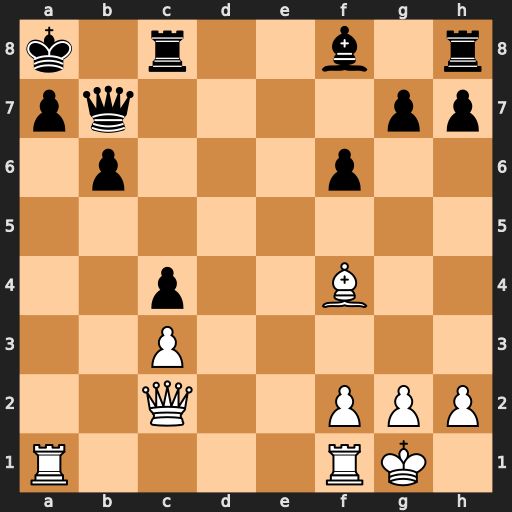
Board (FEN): k1r2b1r/pq4pp/1p3p2/8/2p2B2/2P5/2Q2PPP/R4RK1
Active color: w
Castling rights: -
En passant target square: -
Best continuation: Rxa7+ Kxa7 Ra1+ Ba3 Rxa3+